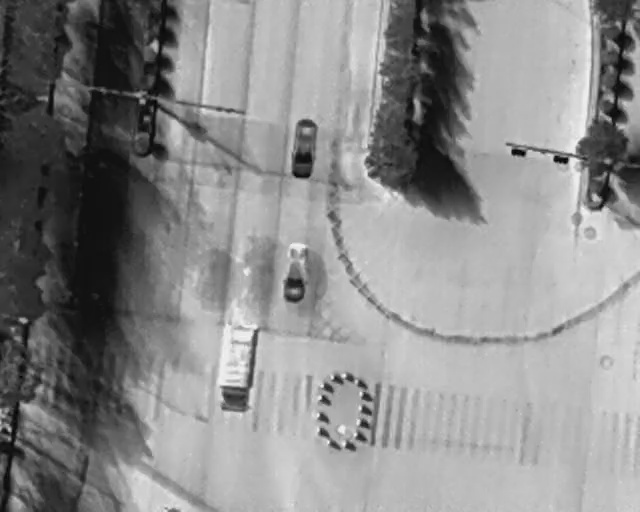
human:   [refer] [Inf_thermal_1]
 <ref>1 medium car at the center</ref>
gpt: <box>[[41, 50, 50, 55, 7]]</box>